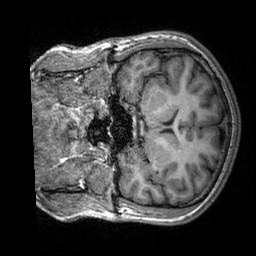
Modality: T1w
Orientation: coronal
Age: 26
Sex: male
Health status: healthy
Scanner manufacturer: siemens
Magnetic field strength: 3 T
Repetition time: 2.3 s
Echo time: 0.00303 s